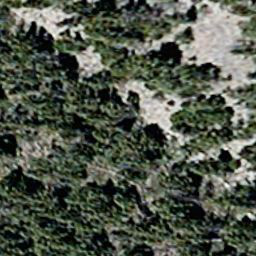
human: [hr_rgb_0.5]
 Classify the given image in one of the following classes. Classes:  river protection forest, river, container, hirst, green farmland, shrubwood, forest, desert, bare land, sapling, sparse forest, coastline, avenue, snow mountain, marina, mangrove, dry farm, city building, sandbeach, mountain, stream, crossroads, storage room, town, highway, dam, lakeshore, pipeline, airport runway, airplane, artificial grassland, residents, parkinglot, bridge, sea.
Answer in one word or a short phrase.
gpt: sparse forest